Interaction volume radius: 5 \u00c5
Interaction volume height: 15 \u00c5
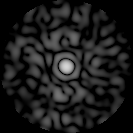
Disorder parameter: 0.747